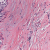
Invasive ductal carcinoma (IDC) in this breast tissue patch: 0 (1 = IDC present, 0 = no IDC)